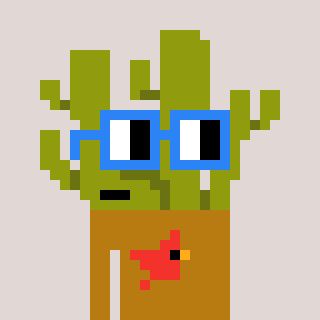
a pixel art character with square blue glasses, a cactus-shaped head and a gold-colored body on a warm background